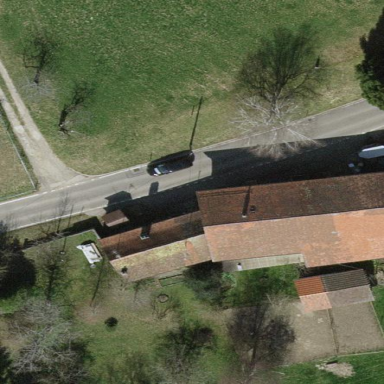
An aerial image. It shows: Farm building.